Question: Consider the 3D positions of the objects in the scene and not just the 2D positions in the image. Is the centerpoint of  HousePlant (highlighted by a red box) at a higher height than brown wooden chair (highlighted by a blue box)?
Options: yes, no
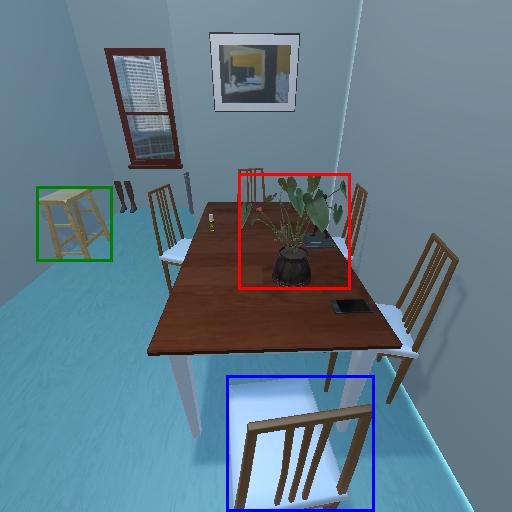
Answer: yes